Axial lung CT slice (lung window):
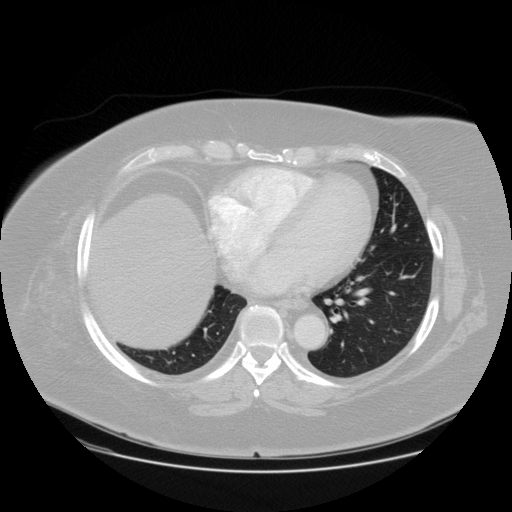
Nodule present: no